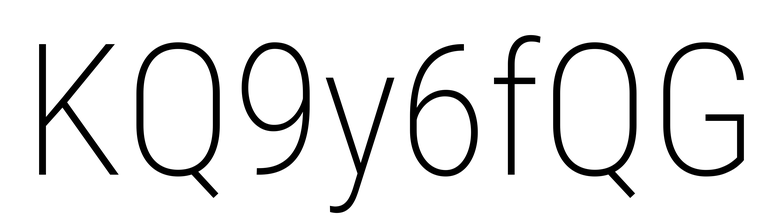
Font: Roboto_Condensed_ExtraLight